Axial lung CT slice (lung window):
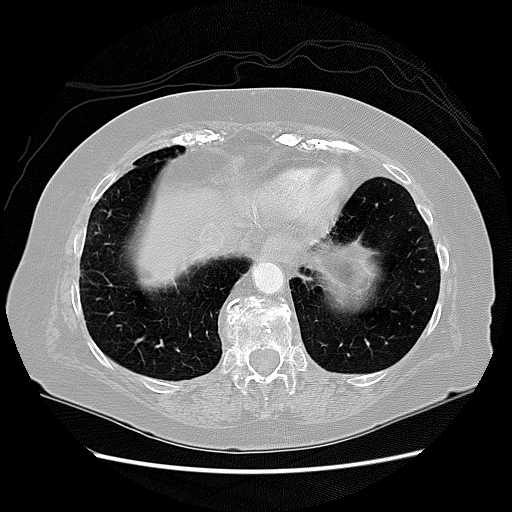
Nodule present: no